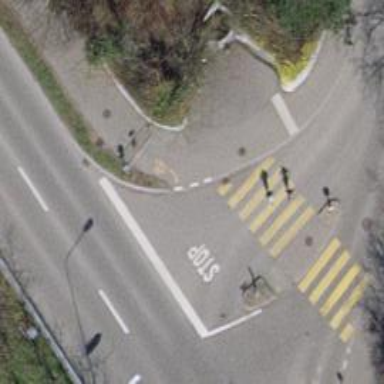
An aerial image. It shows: Path with asphalt surface and marked crossings.